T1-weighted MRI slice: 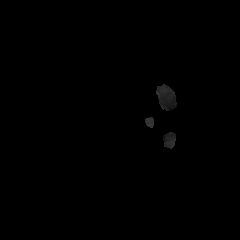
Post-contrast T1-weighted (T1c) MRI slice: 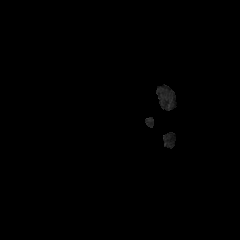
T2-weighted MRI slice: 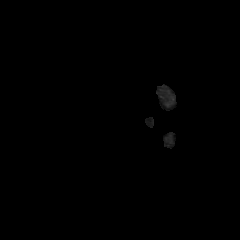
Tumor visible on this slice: no